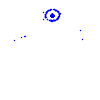
Particle: pion